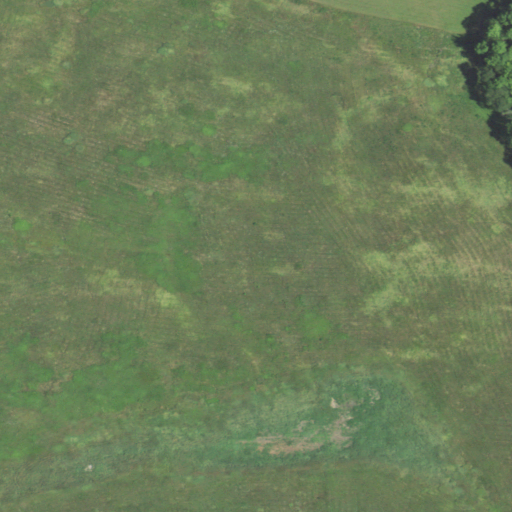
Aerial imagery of plain(s) in Illinois named Ned Brown Meadow containing pasture, grassland, herbaceous wetlands, woody wetlands, and deciduous forest